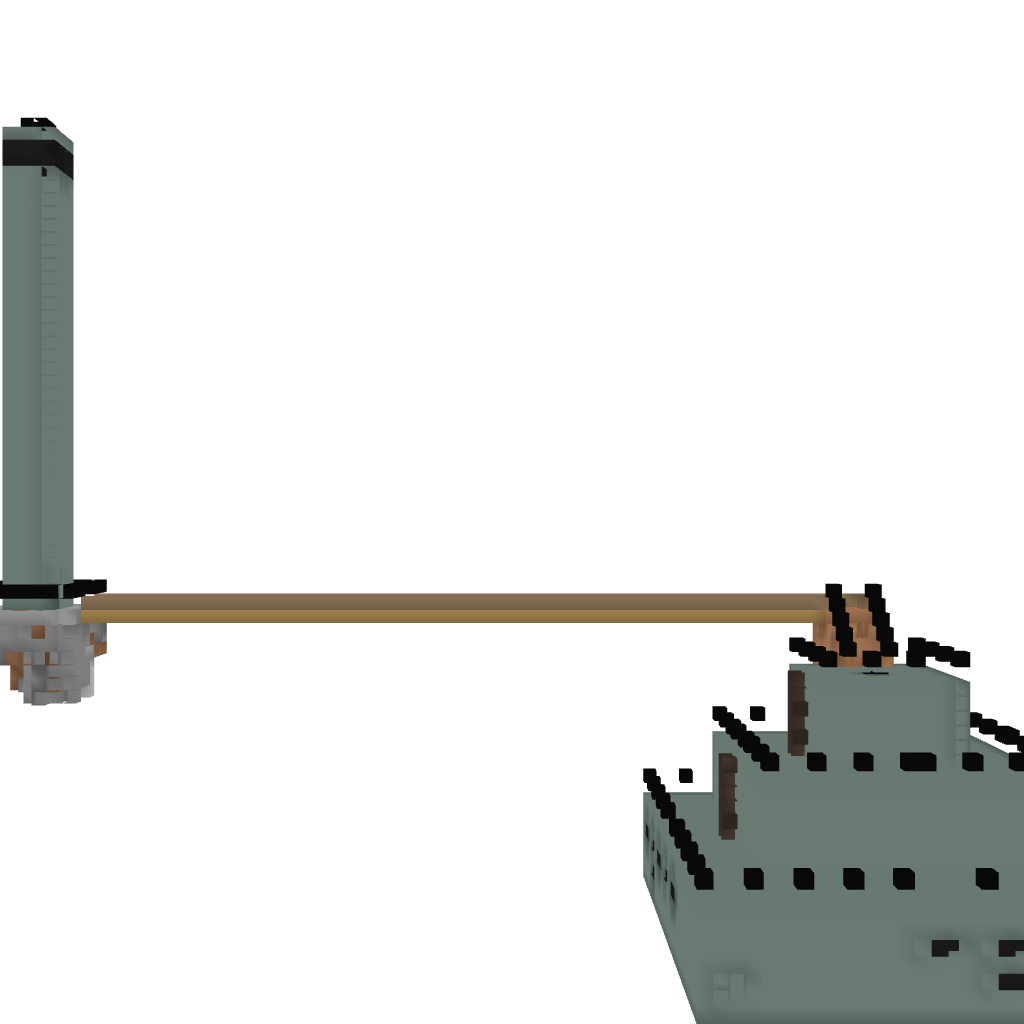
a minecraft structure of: Castle 1